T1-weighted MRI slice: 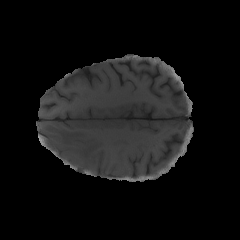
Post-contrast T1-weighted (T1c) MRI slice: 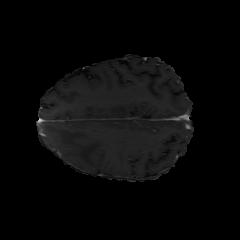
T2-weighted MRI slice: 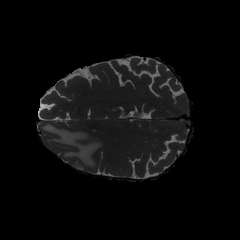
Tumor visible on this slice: yes